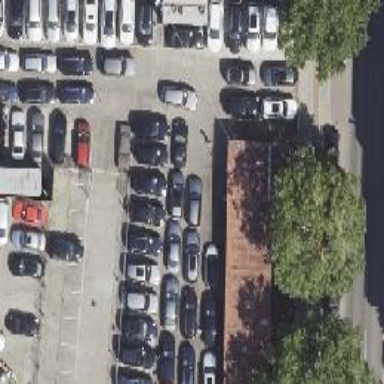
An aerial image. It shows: Shop that sells cars.